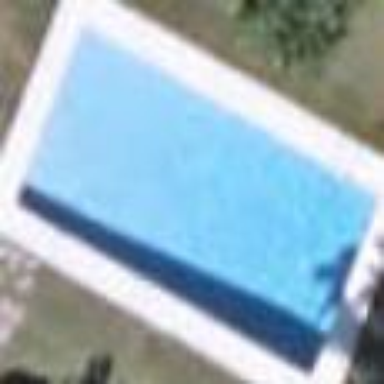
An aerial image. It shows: Swimming pool located in leisure land.